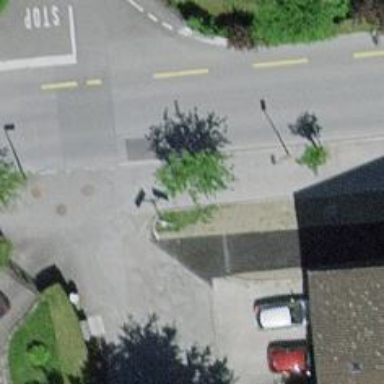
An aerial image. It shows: Broadleaved tree found on street.